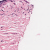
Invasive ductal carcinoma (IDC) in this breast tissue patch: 0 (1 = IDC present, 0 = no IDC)